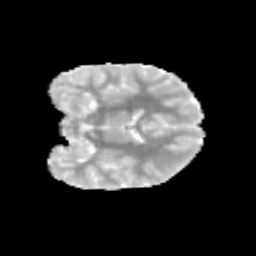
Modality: MD
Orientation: coronal
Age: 13
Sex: female
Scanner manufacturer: siemens
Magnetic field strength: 3 T
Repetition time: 3.8 s
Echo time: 0.07 s